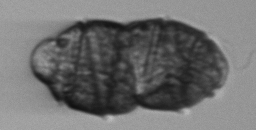
Label: Margalefidinium